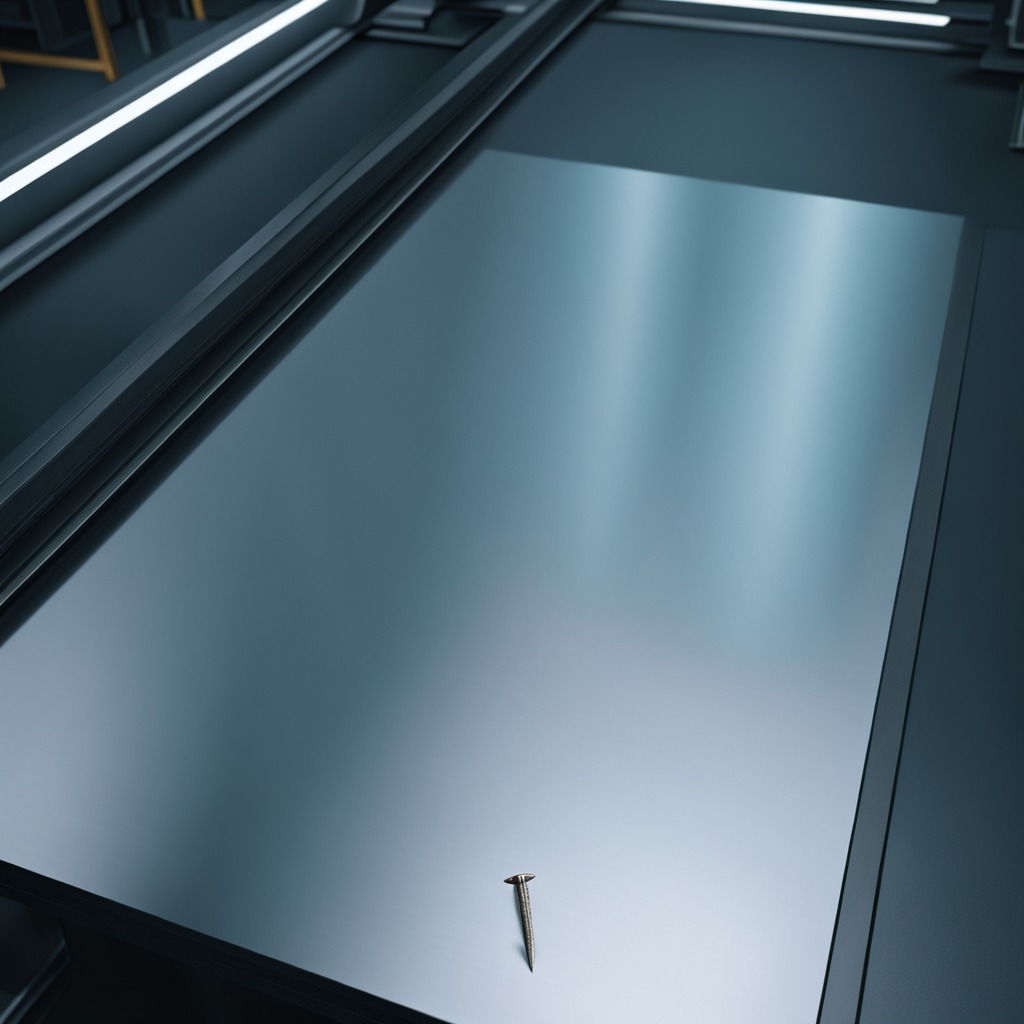
An iron nail is lying on the metal table in a machine shop under fluorescent lights.